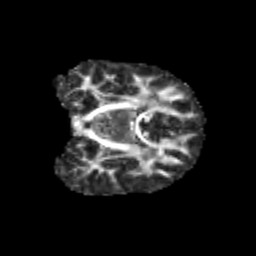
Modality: FA
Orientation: coronal
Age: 11
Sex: female
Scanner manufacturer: siemens
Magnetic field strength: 3 T
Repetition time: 3.8 s
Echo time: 0.07 s